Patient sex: M
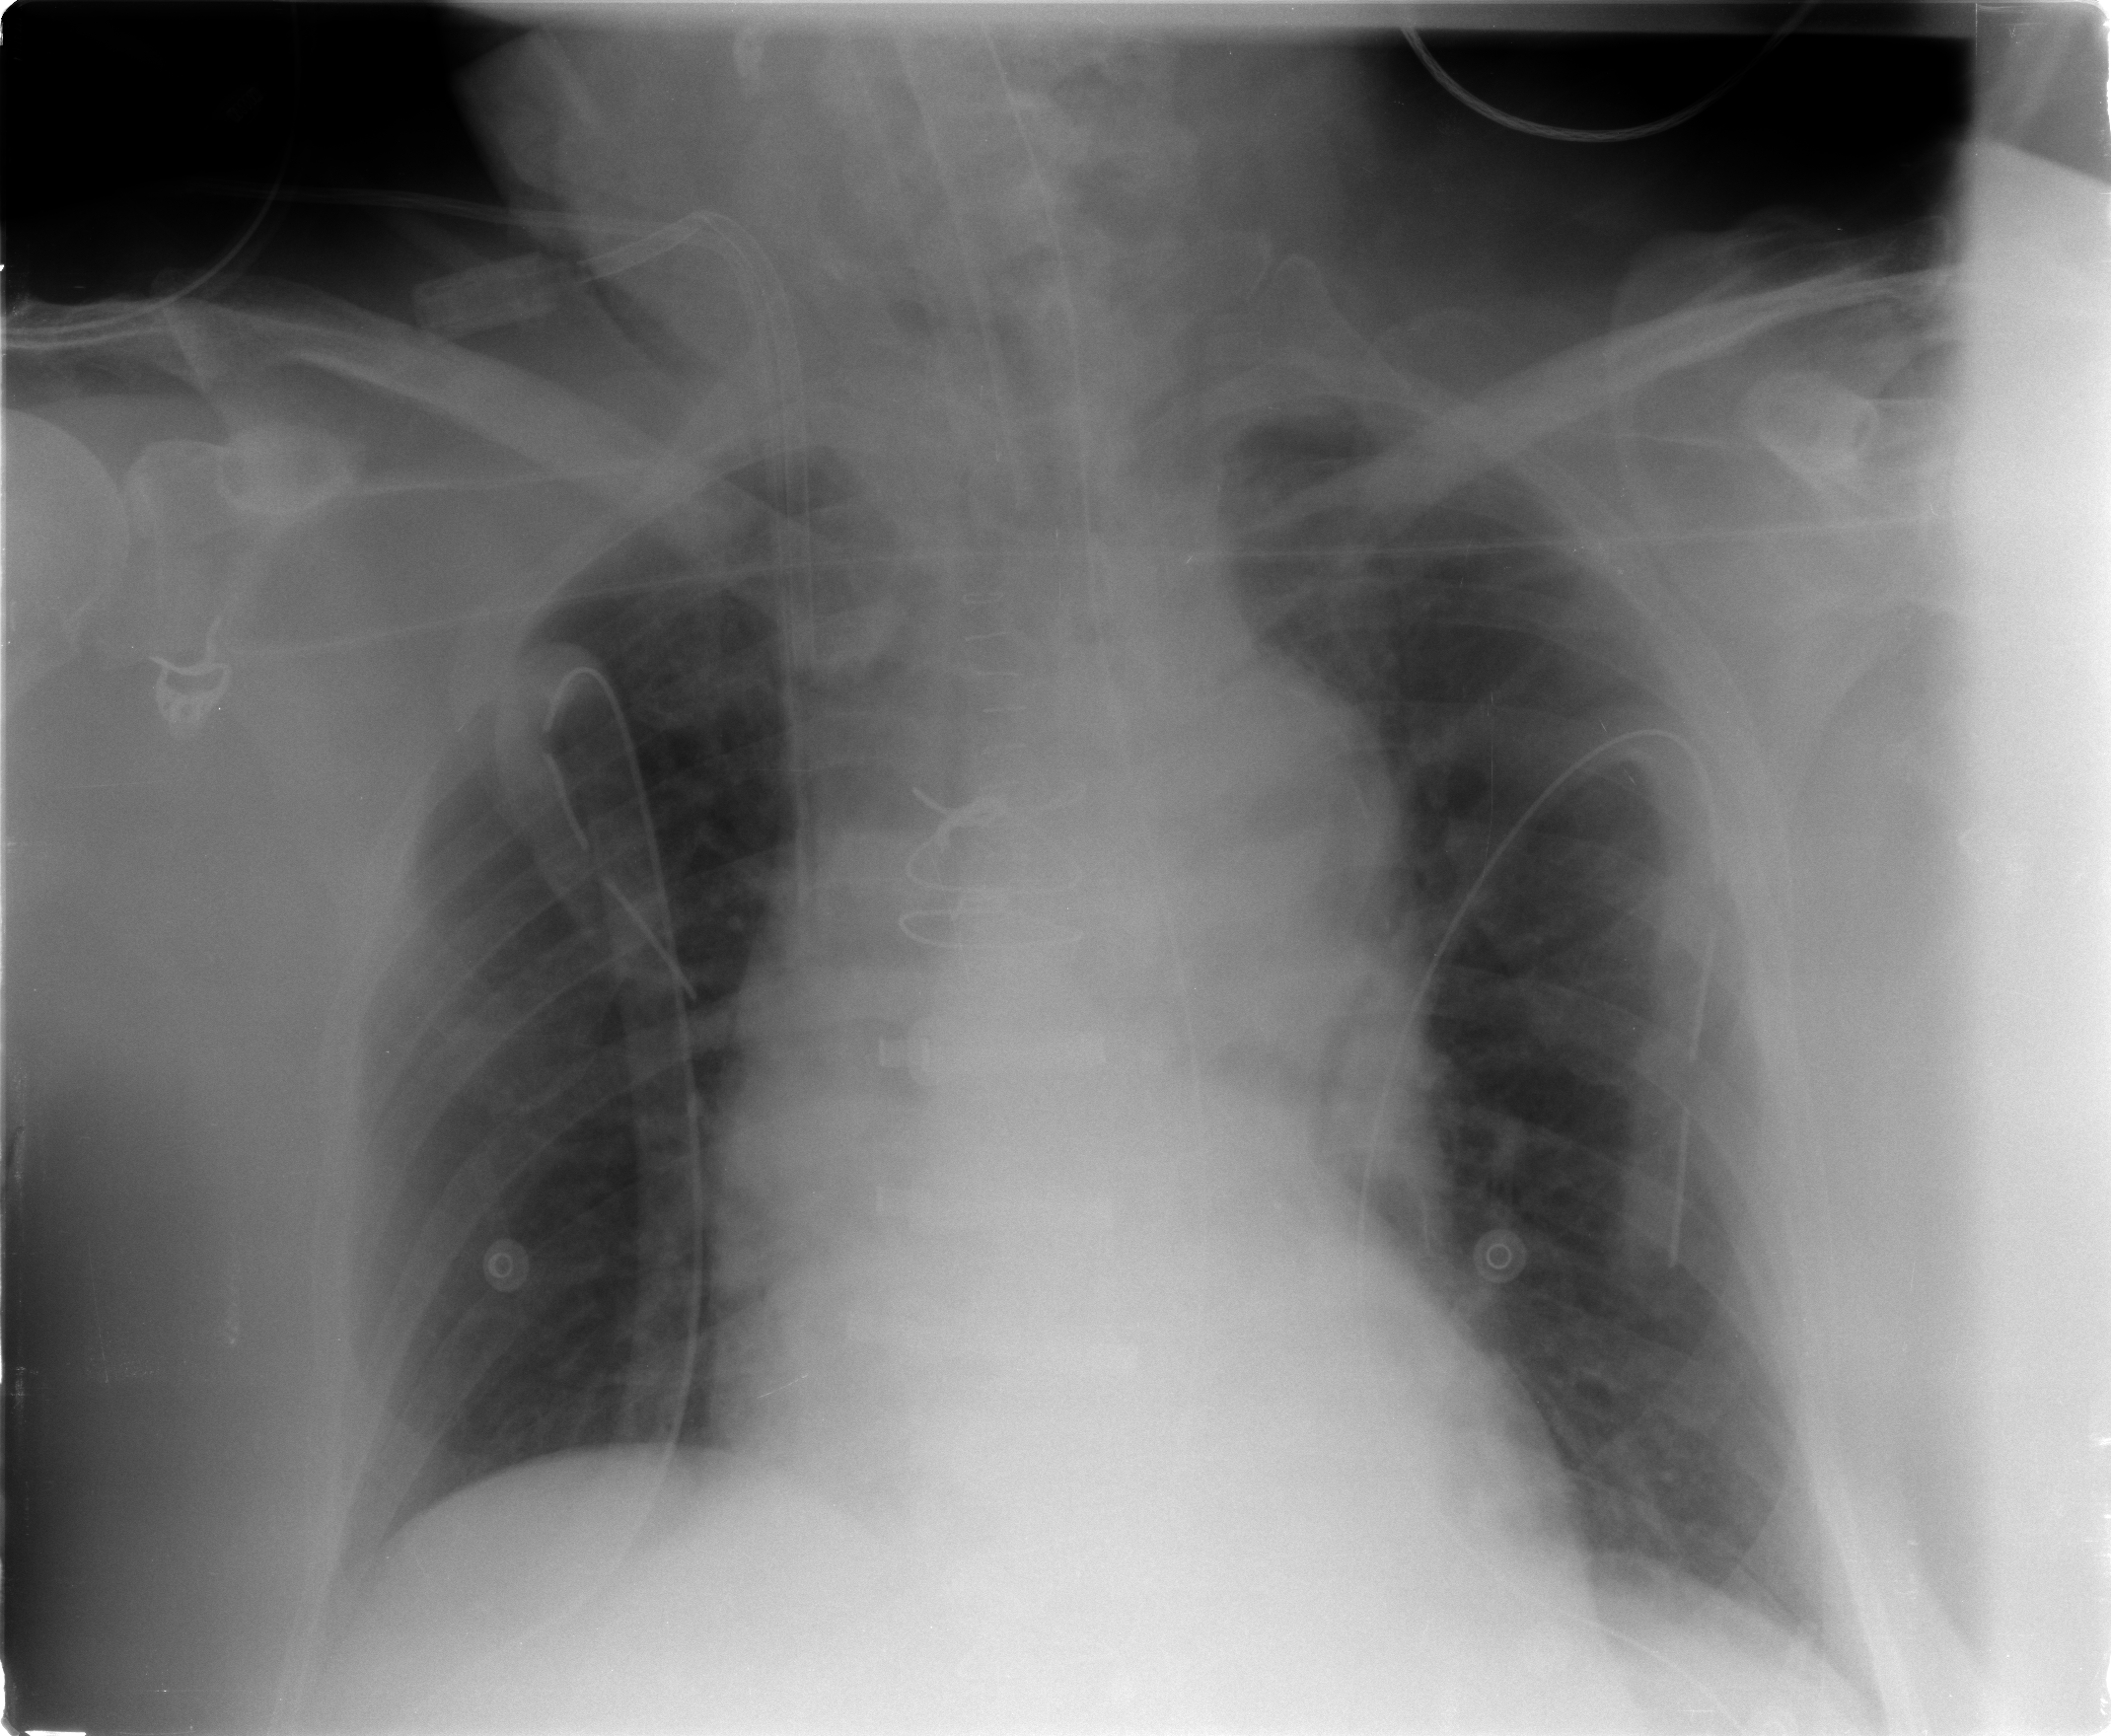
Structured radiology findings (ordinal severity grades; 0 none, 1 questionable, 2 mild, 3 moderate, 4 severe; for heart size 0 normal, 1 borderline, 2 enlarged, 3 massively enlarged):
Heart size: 0
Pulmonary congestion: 1
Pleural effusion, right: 0
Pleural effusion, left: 0
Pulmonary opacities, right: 0
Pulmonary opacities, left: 0
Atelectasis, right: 0
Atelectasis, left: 0